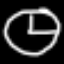
Label: clock